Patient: sex F, age 58
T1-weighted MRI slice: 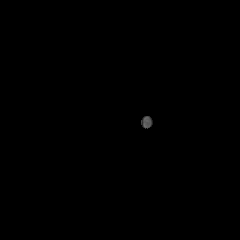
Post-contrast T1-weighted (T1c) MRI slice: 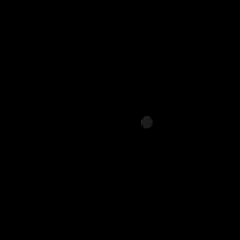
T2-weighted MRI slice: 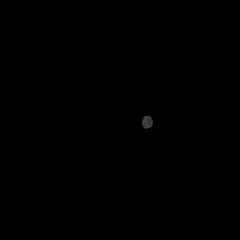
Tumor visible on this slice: no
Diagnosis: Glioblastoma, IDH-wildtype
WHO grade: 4